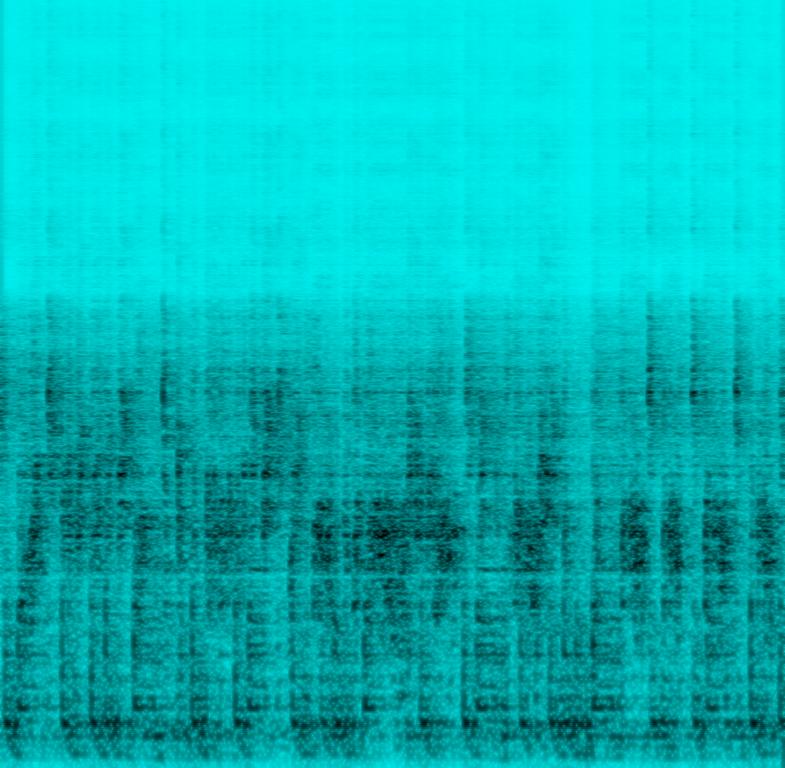
This is a low quality audio recording. It starts with a DJ console scratching a record. This is accompanied by programmed percussion playing a repetitive melody. A berimbau plays after the scratching sound and the percussion continues to play the same beat. The berimbau plays the string as well as adds to the beat in the song. This is an instrumental song and there are no voices. This song can be played in a fashion show.